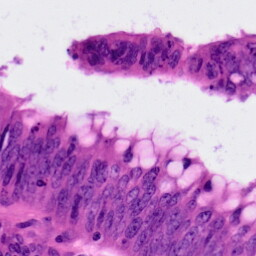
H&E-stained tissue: Colon